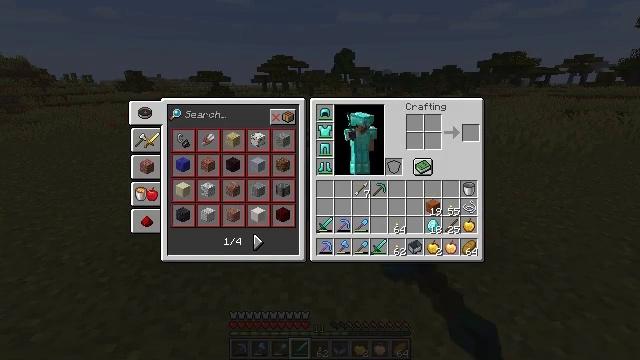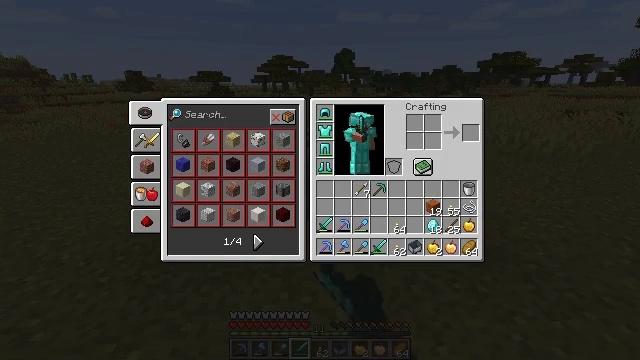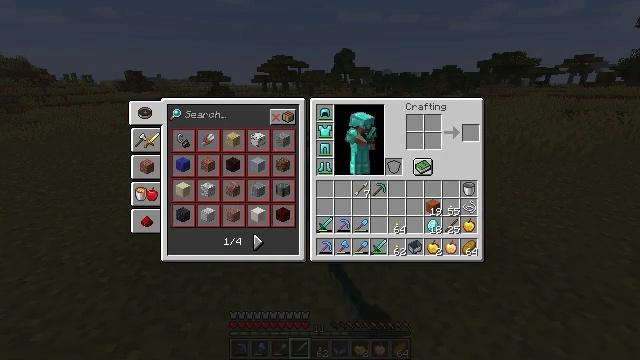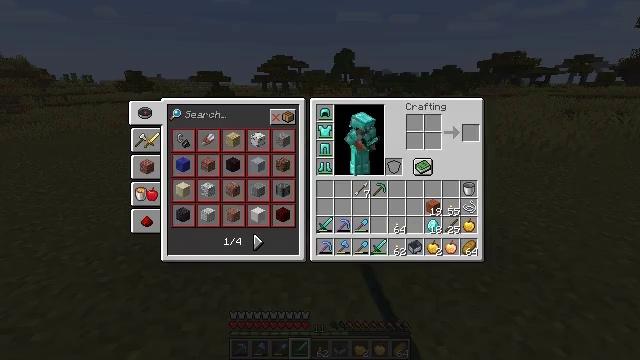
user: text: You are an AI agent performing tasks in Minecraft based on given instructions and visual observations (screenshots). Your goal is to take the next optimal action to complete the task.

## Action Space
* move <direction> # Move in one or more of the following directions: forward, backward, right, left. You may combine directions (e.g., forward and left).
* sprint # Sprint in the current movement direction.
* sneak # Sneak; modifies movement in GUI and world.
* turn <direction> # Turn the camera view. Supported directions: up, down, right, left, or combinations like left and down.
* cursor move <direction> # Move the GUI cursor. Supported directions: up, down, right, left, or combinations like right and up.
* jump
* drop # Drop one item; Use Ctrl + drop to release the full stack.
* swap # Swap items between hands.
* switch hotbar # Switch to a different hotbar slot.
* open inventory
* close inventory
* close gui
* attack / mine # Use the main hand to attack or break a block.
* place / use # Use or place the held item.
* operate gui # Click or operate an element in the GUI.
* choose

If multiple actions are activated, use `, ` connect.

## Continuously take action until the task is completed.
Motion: motion action
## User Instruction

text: Drop a stone.
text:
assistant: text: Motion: cursor move left and down
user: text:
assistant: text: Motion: cursor move left and down
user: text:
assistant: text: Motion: cursor move left and down
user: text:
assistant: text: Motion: no_op